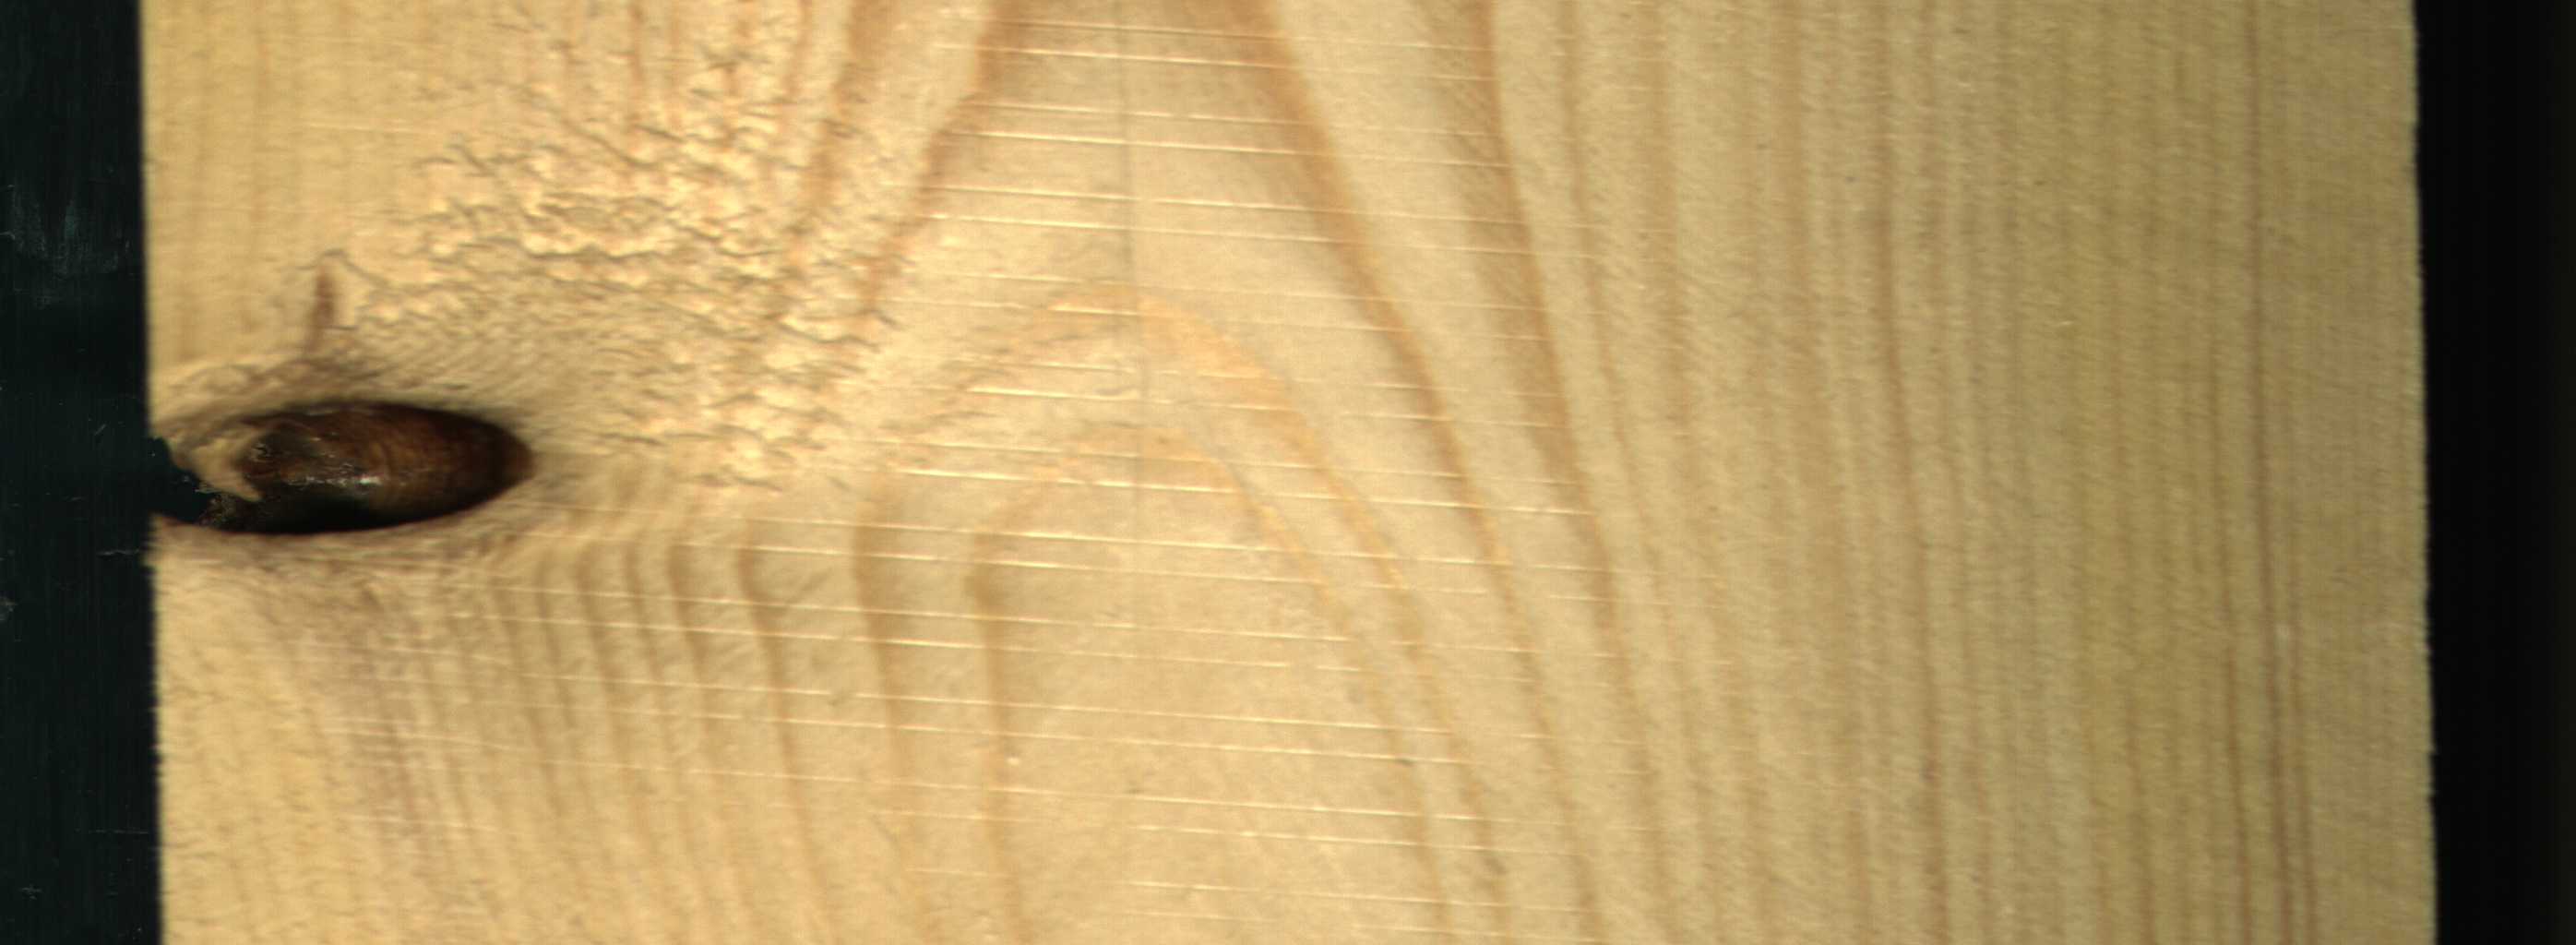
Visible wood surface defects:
Knot_missing